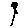
Label: flower